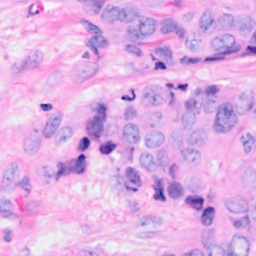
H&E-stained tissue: Breast